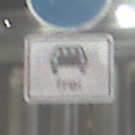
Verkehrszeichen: MehrfachbesetzePersonenkraftwagenFrei
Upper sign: Busssonderstreifen
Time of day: Night
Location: Outdoor (Urban)
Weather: PartlyCloudy
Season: NotSpecified
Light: Artificial